Aerial crown-view tile of a tropical tree (Barro Colorado Island, Panama), acquired 20241014:
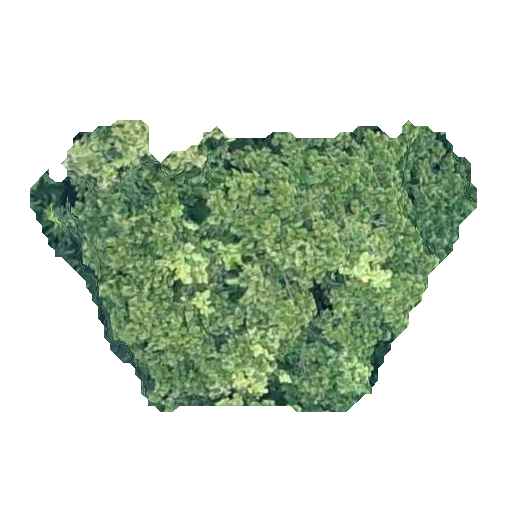
Species: Anacardium excelsum
GBIF accepted scientific name: Anacardium excelsum
Crown area: 144.757 m²